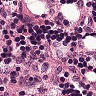
Metastatic tissue present: no